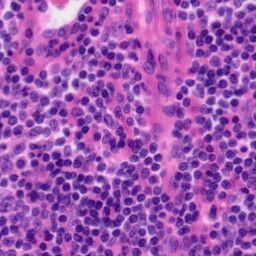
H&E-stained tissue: Tonsil